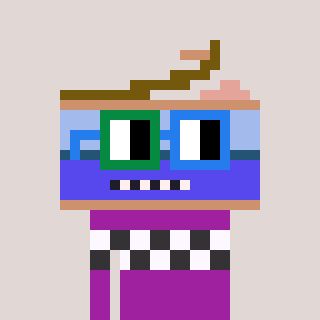
a pixel art character with square green and blue glasses, a canned ham-shaped head and a magenta-colored body on a warm background